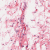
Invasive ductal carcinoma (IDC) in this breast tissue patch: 0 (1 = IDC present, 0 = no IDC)